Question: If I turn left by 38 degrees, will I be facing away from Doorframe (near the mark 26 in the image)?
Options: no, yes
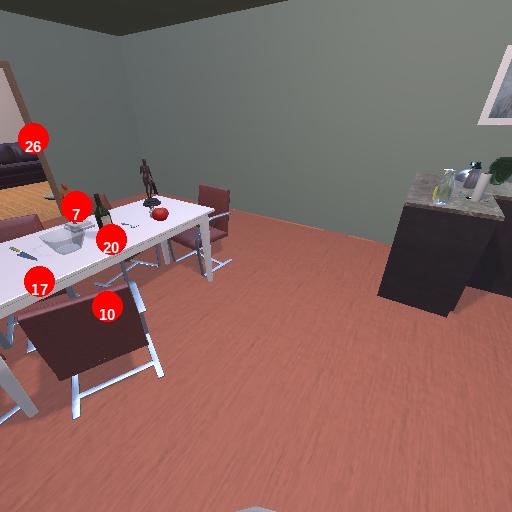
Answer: no